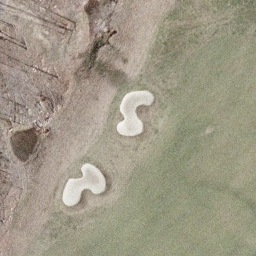
Label: golf course